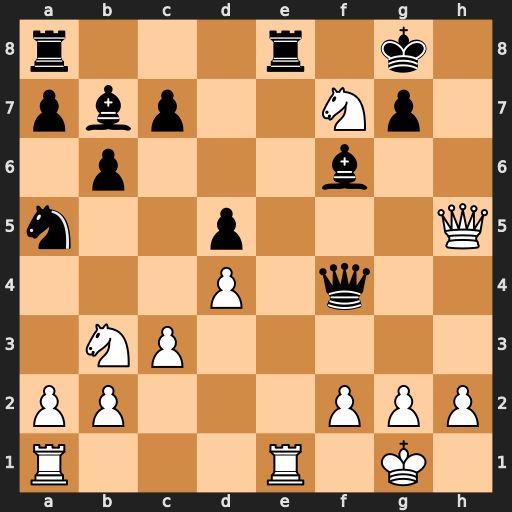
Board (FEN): r3r1k1/pbp2Np1/1p3b2/n2p3Q/3P1q2/1NP5/PP3PPP/R3R1K1
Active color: w
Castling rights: -
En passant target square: -
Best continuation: g3 Qe4 Rxe4